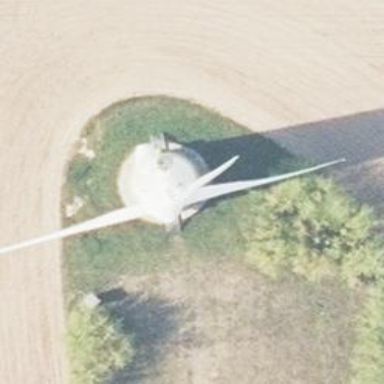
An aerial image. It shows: Wind generator with horizontal axis. The generator is wind turbine.